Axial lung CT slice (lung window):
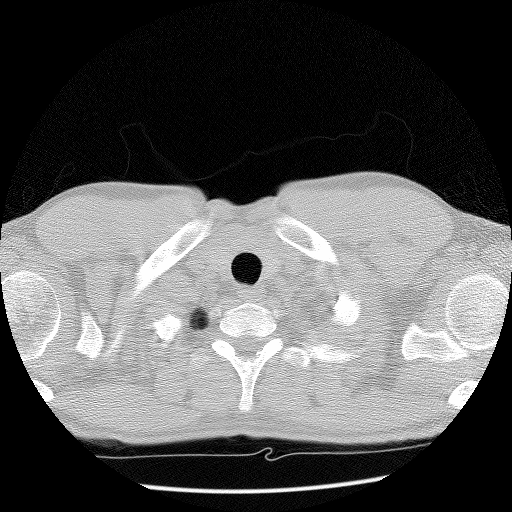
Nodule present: no